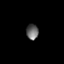
Tissue: prostate
Cell type: T cells
Senescence score: 0.1975
Nuclear area (px): 183
Mean DAPI intensity: 102.399